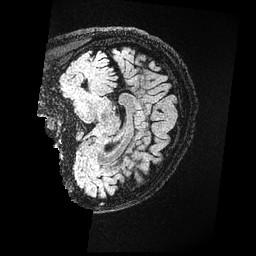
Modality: FLAIR
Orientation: sagittal
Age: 28
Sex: female
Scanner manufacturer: ge
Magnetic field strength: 3 T
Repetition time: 4.802 s
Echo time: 0.1159 s